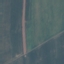
Label: AnnualCrop